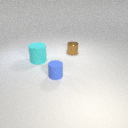
small brown metal cylinder to the right of small blue rubber cylinder